Brain MRI, t2w sequence, axial 2D slice.
Patient: age 34, sex F, weight 95 kg, height 1.95 m
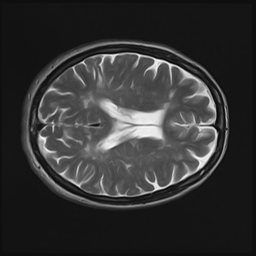